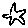
Label: star